Question: I have following gridview:

I wanted to put checkbox to header of this grid, means below or besides Maths,Physics,Chemistry,Biology Header Text.
'''
<asp:GridView ID="GvSearch" runat="server" CellPadding ="3"
Width="100%" AutoGenerateColumns="False">
<Columns>
<asp:TemplateField>
<ItemTemplate>
<asp:Label ID="lblCity" runat="server" Text='<%# Bind("City") %>' ></asp:Label>
<asp:CheckBox ID="ChkCity" runat="server" />
</ItemTemplate>
</asp:TemplateField>
<asp:TemplateField HeaderText="Maths">
<ItemTemplate>
<asp:Label ID="lblMaths" runat="server" Text='<%# Bind("Maths") %>'></asp:Label>
</ItemTemplate>
</asp:TemplateField>
<asp:TemplateField HeaderText="Physics">
<ItemTemplate>
<asp:Label ID="lblPhysics" runat="server" Text='<%# Bind("Physics") %>'></asp:Label>
</ItemTemplate>
</asp:TemplateField>
<asp:TemplateField HeaderText="Chemistry">
<ItemTemplate>
<asp:Label ID="lblChemistry" runat="server" Text='<%# Bind("Chemistry") %>'></asp:Label>
</ItemTemplate>
</asp:TemplateField>
<asp:TemplateField HeaderText="Biology">
<ItemTemplate>
<asp:Label ID="lblBio" runat="server" Text='<%# Bind("Biology") %>'></asp:Label>
</ItemTemplate>
</asp:TemplateField>
</Columns>
</asp:GridView>
'''
I tried adding it as:
'''
<asp:TemplateField HeaderText="Physics">
<HeaderTemplate>
<asp:CheckBox ID="ChkCity" runat="server" />
</HeaderTemplate>
<ItemTemplate>
<asp:Label ID="lblPhysics" runat="server" Text='<%# Bind("Physics") %>'></asp:Label>
</ItemTemplate>
'''
But this didnt worked.
Please help me to add checkbox to header of gridview.
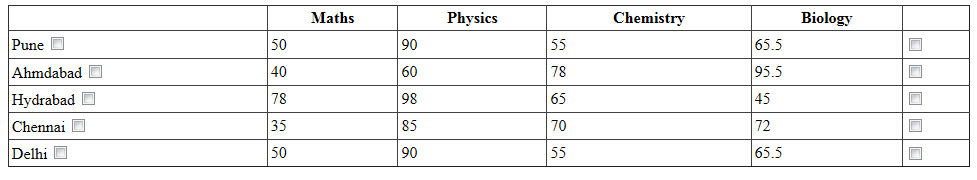
Answer: Not sure, but I think the 'HeaderText' property in 'TemplateField' might be causing problems with the 'HeaderTemplate'. Looking at a code sample on <URL>:
'''
<asp:TemplateField>
<HeaderTemplate>
<asp:CheckBox ID="ChkCity" Text="Physics" runat="server" />
</HeaderTemplate>
<ItemTemplate>
....
</ItemTemplate>
</asp:TemplateField>
'''